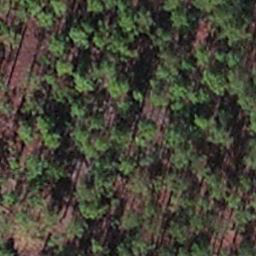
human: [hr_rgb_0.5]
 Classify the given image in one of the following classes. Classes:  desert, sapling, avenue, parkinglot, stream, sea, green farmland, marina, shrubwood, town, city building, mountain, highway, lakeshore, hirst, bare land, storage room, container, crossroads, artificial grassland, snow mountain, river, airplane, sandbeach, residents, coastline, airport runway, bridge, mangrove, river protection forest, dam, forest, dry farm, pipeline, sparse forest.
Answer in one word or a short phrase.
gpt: sapling